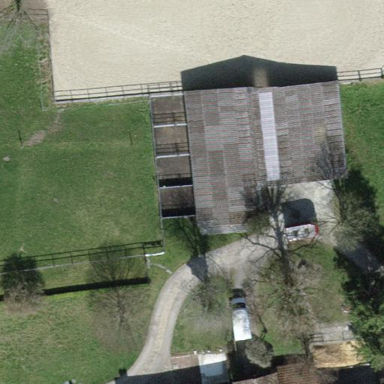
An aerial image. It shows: Farmyard in rural farm setting.